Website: home-depot
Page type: newsletter-management
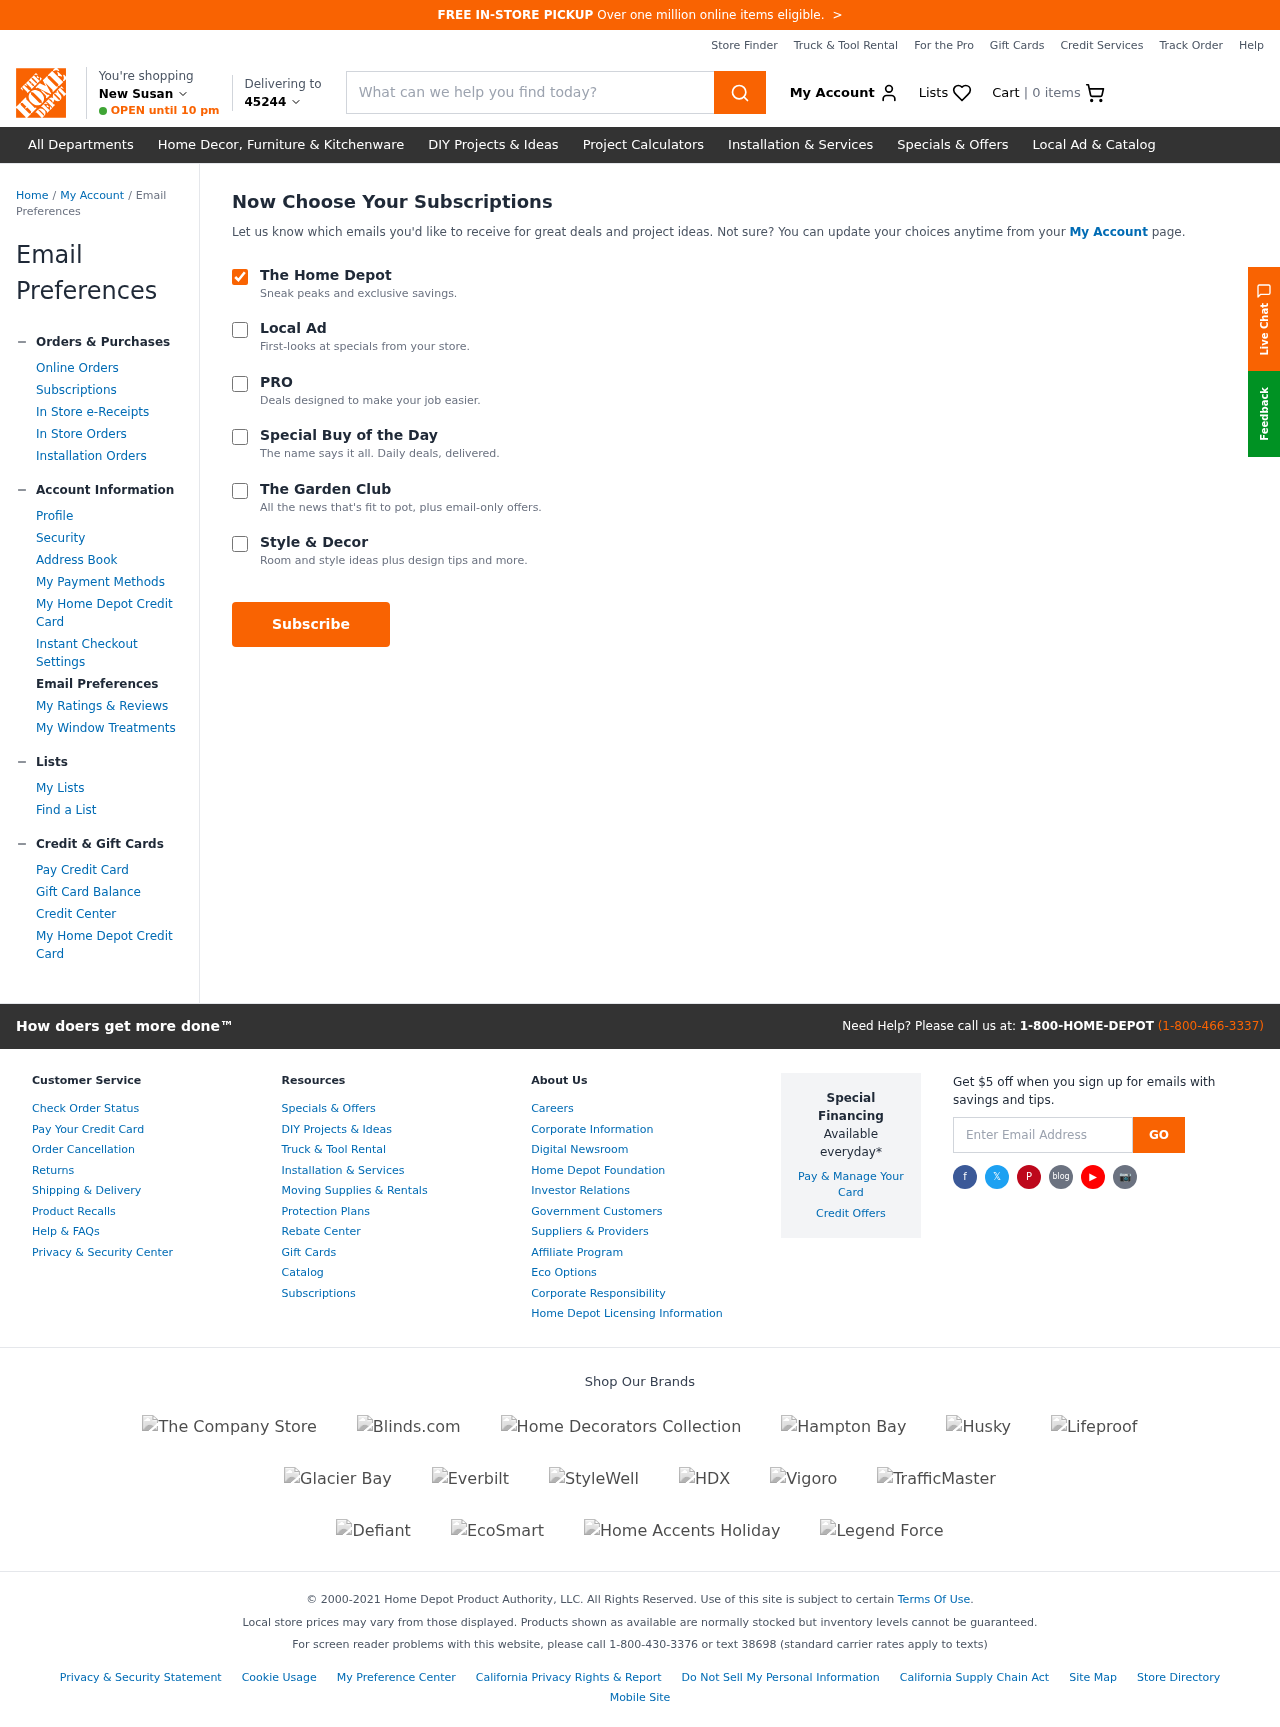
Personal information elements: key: PII_CITY
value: New Susan
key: PII_POSTCODE
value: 45244
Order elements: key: ORDER_NUM_ITEMS
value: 0
Search elements: key: HEADER_SEARCH
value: What can we help you find today?